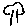
Label: tree